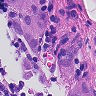
Metastatic tissue present: yes